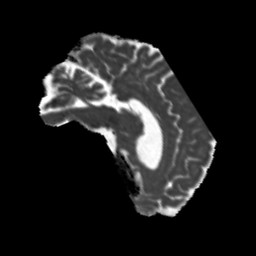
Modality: MD
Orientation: sagittal
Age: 41
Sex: male
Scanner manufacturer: siemens
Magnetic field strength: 3 T
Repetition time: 5.25 s
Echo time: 0.08 s